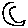
Label: moon